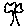
Label: tree